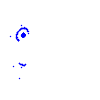
Particle: electron